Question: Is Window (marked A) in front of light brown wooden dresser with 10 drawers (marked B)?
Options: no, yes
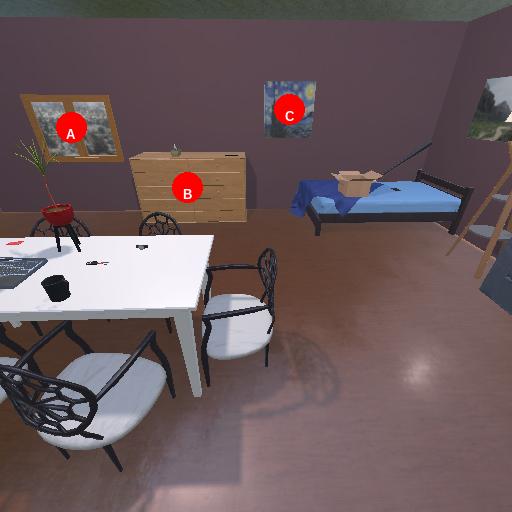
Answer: no